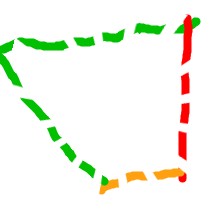
Shape: trapezoid